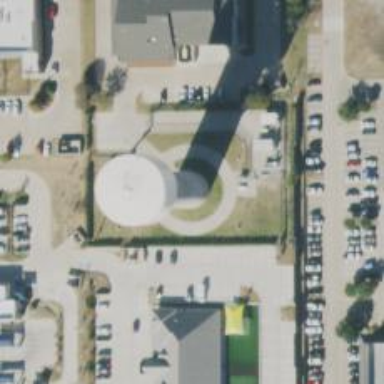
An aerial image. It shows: Water tower that is man-made.